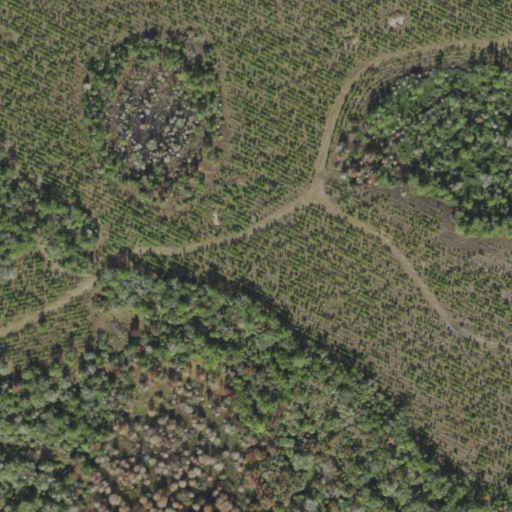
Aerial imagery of island in Florida named Cedar Hammock containing woody wetlands, shrub, herbaceous wetlands, and evergreen forest